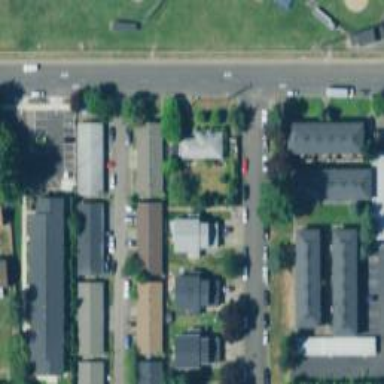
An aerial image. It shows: Residential road with sidewalk on the left.